Question: I have a help button within my navbar, with a popover functionality.
'''
<div class="navbar navbar-fixed-top">
<div class="navbar-inner">
<div class="container">
<div class="nav pull-right">
<div class="cb_inline_block">
<a class="btn btn-small cb_inline_block icon timezone_help" data-content="{% trans 'hahaha' %}" rel="popover" href="#" data-original-title="{% trans 'Time Zone' %}"><i class="icon-question-sign icon-large"></i></a>
'''
Javascript:
'''
$(document).ready(function () { $('.timezone_help').click(show_timezone_help); };
function show_timezone_help(event){
event.preventDefault();
$('.timezone_help').popover('show');
}
'''
But when I click on it the popover is hidden behind the nav bar.
Do I really have to set the z-index manually? That would be painful. SUrely I must be doing something wrong. Thanks.

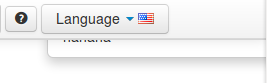
Answer: First, the answer to your question is that popovers are not intended to be used in a fixed navbar. In the , you will find the following list of z-indexes:
'''
// Z-index master list
// -------------------------
// Used for a bird's eye view of components dependent on the z-axis
// Try to avoid customizing these :)
@zindexDropdown: 1000;
@zindexPopover: 1010;
@zindexTooltip: 1030;
@zindexFixedNavbar: 1030;
@zindexModalBackdrop: 1040;
@zindexModal: 1050;
'''
As you can see, Popovers are intended to slip beneath the fixed navbar. However, you will notice that Tooltips will not, and you can also use 'trigger: 'click'' on tooltips.
Otherwise, if you are deadset on the popover, you are going to have to manually change it's z-index. The following will activate it and permanently change it's z-index, so you don't have to worry about doing it every time it shows, or anything like that:
'''
$('.timezone_help')
.popover({placement: "bottom"})
.data('popover').tip()
.css('z-index', 1030);
'''
## JSFiddle
---
Second, just an explanation as to why my example to work, whereas yours didn't.
The significant point of difference between our two examples (<URL>.
The real point of difference is that my 2.1.0 example is also loading the responsive code. For some reason BootstrapCDN changed the naming convention:
- -
I suspect this is a mistake, since as of me writing this is also non-responsive only!
Anyway, the only difference between the two which affects the popover display is:
'''
.navbar-fixed-top, .navbar-fixed-bottom {
position: static;
}
'''
This rule however, only holds for certain media queries (which of course in JSFiddle gets activated since the viewport of the render is small).
Otherwise, when the navbar isn't static, you will continue to see the popovers beneath the navbar.
You might want to keep an eye on the <URL>